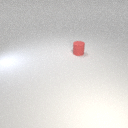
small red rubber cylinder